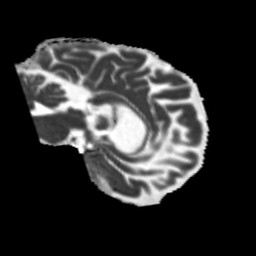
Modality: MD
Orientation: sagittal
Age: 64
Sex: male
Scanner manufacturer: siemens
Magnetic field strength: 3 T
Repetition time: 5.25 s
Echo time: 0.08 s